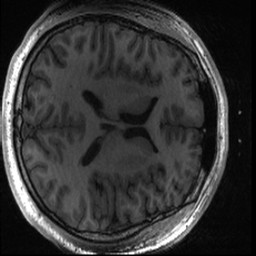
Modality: T1w
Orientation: axial